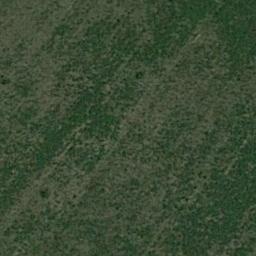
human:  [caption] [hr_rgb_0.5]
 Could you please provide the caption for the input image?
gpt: This meadow has different sparsity in different places .

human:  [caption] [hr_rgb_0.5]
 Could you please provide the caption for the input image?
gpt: There is no grass in some parts of the meadow .

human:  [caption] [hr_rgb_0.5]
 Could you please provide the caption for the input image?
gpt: The entire image is dominated by grass .

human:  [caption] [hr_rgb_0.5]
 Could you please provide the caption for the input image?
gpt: A large dark green and light green mixed grass .

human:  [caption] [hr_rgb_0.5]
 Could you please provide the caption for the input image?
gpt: A sparse green meadow with some grass .